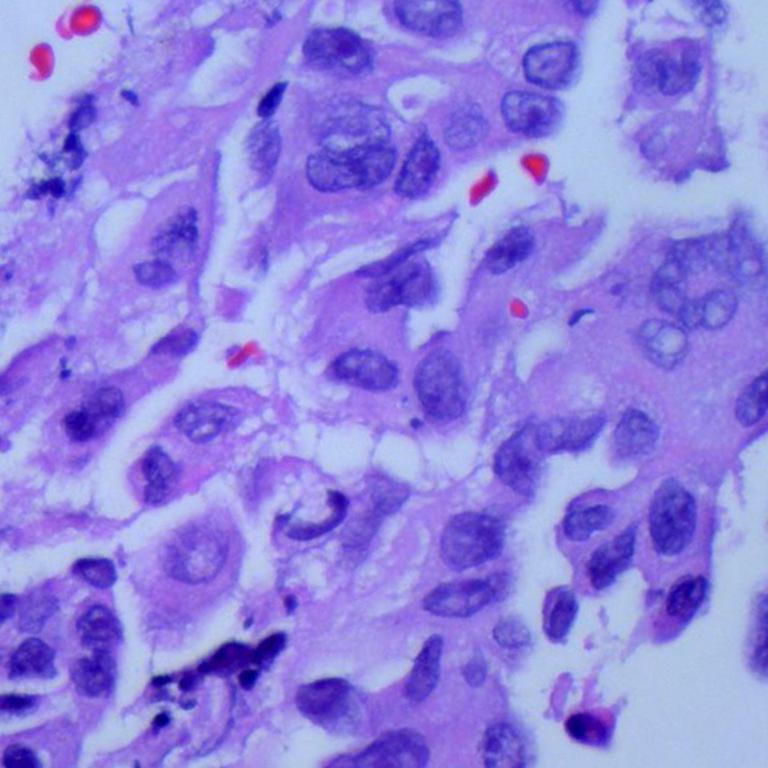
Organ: lung
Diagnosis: adenocarcinomas